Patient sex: F
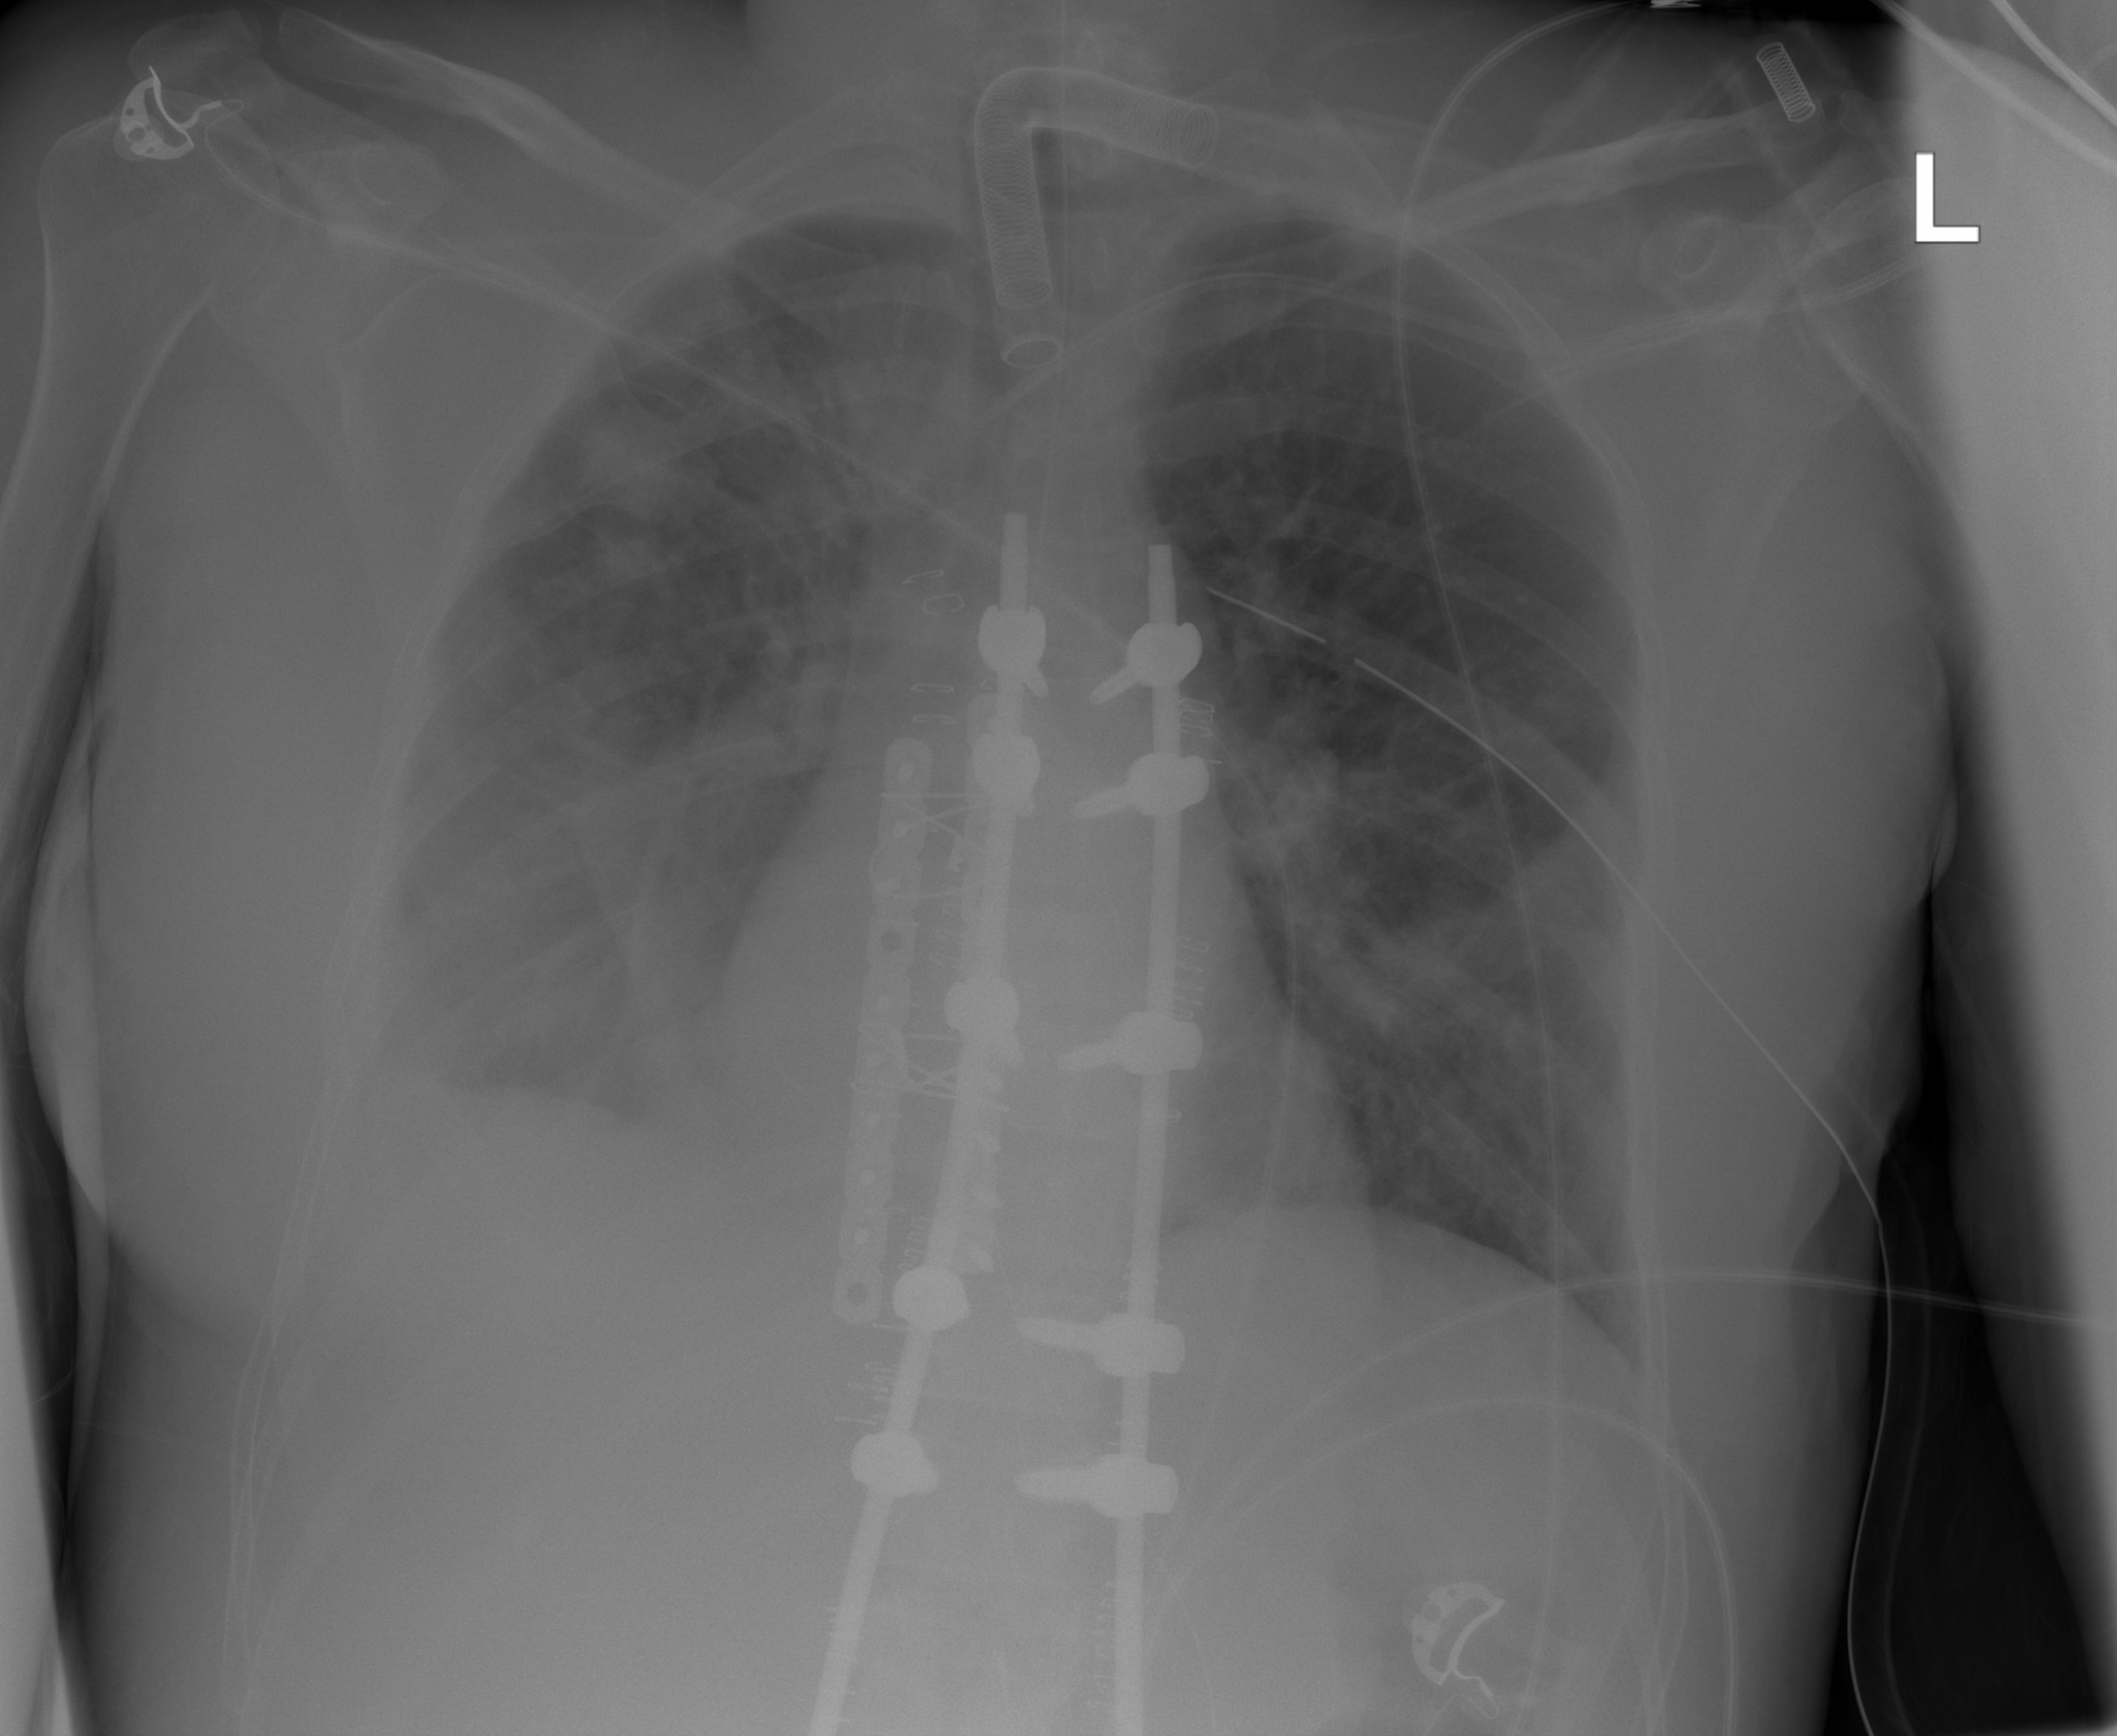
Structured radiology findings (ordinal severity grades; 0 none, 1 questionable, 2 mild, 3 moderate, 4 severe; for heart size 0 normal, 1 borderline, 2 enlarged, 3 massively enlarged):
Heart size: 0
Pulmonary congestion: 0
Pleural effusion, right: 2
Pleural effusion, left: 0
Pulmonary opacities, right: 2
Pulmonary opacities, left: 2
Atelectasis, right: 2
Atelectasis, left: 2